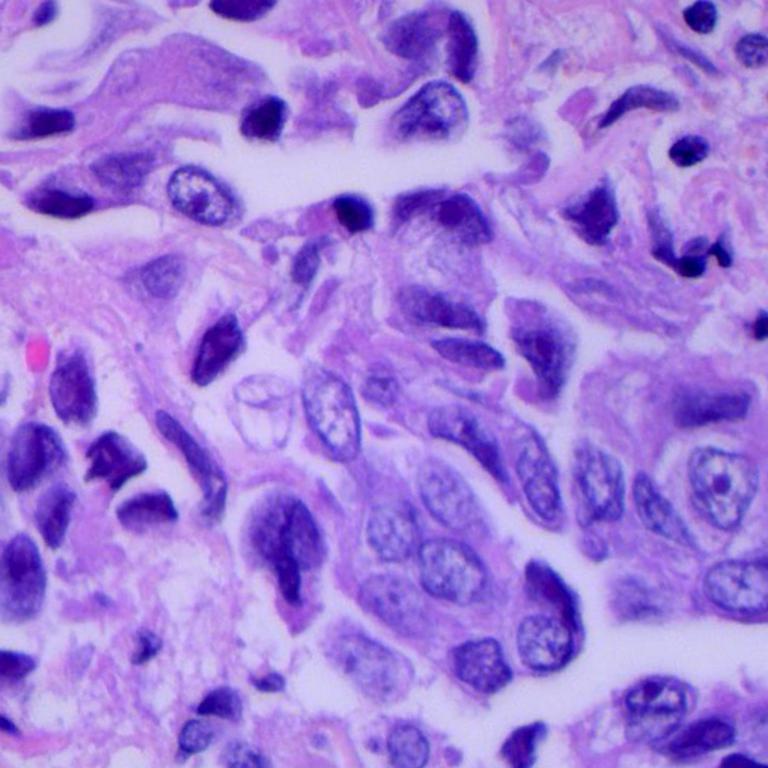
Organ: lung
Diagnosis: adenocarcinomas